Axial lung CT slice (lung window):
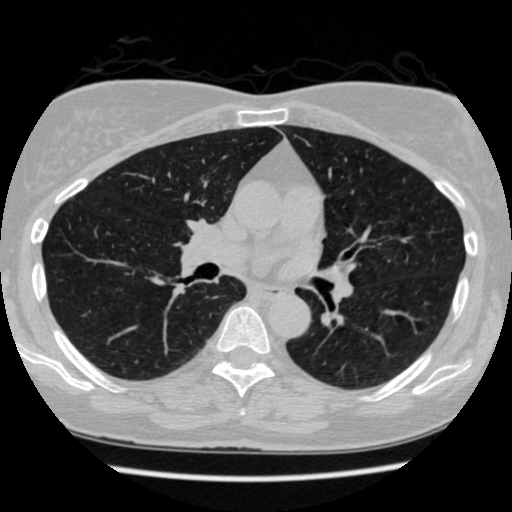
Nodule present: no